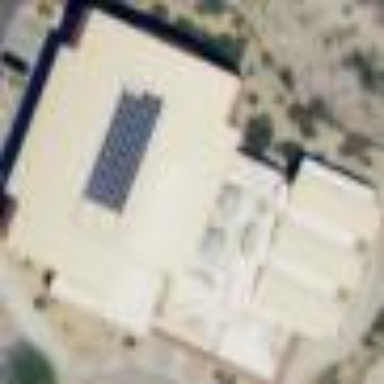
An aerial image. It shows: Community center building with sports hall inside.